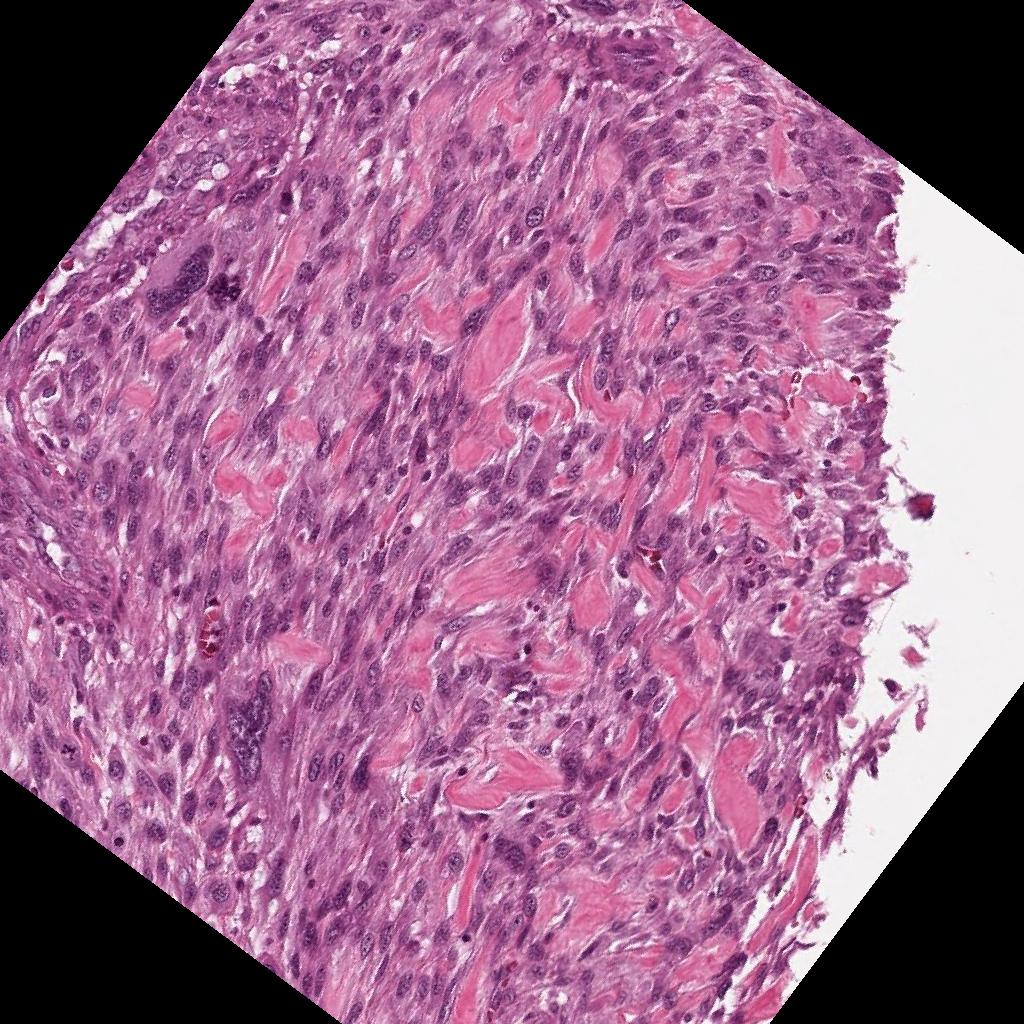
Label: Viable